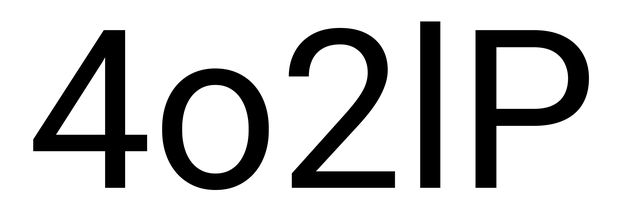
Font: Roboto_Regular